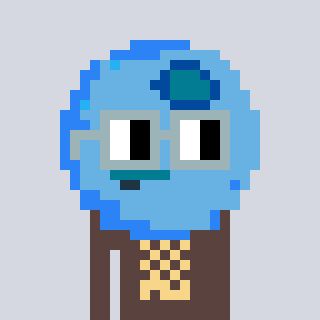
a pixel art character with square dark gray glasses, a blueberry-shaped head and a darkbrown-colored body on a cool background